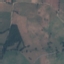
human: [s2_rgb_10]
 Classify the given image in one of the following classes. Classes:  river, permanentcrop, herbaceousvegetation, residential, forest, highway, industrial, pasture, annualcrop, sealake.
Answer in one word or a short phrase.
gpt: Pasture